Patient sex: F
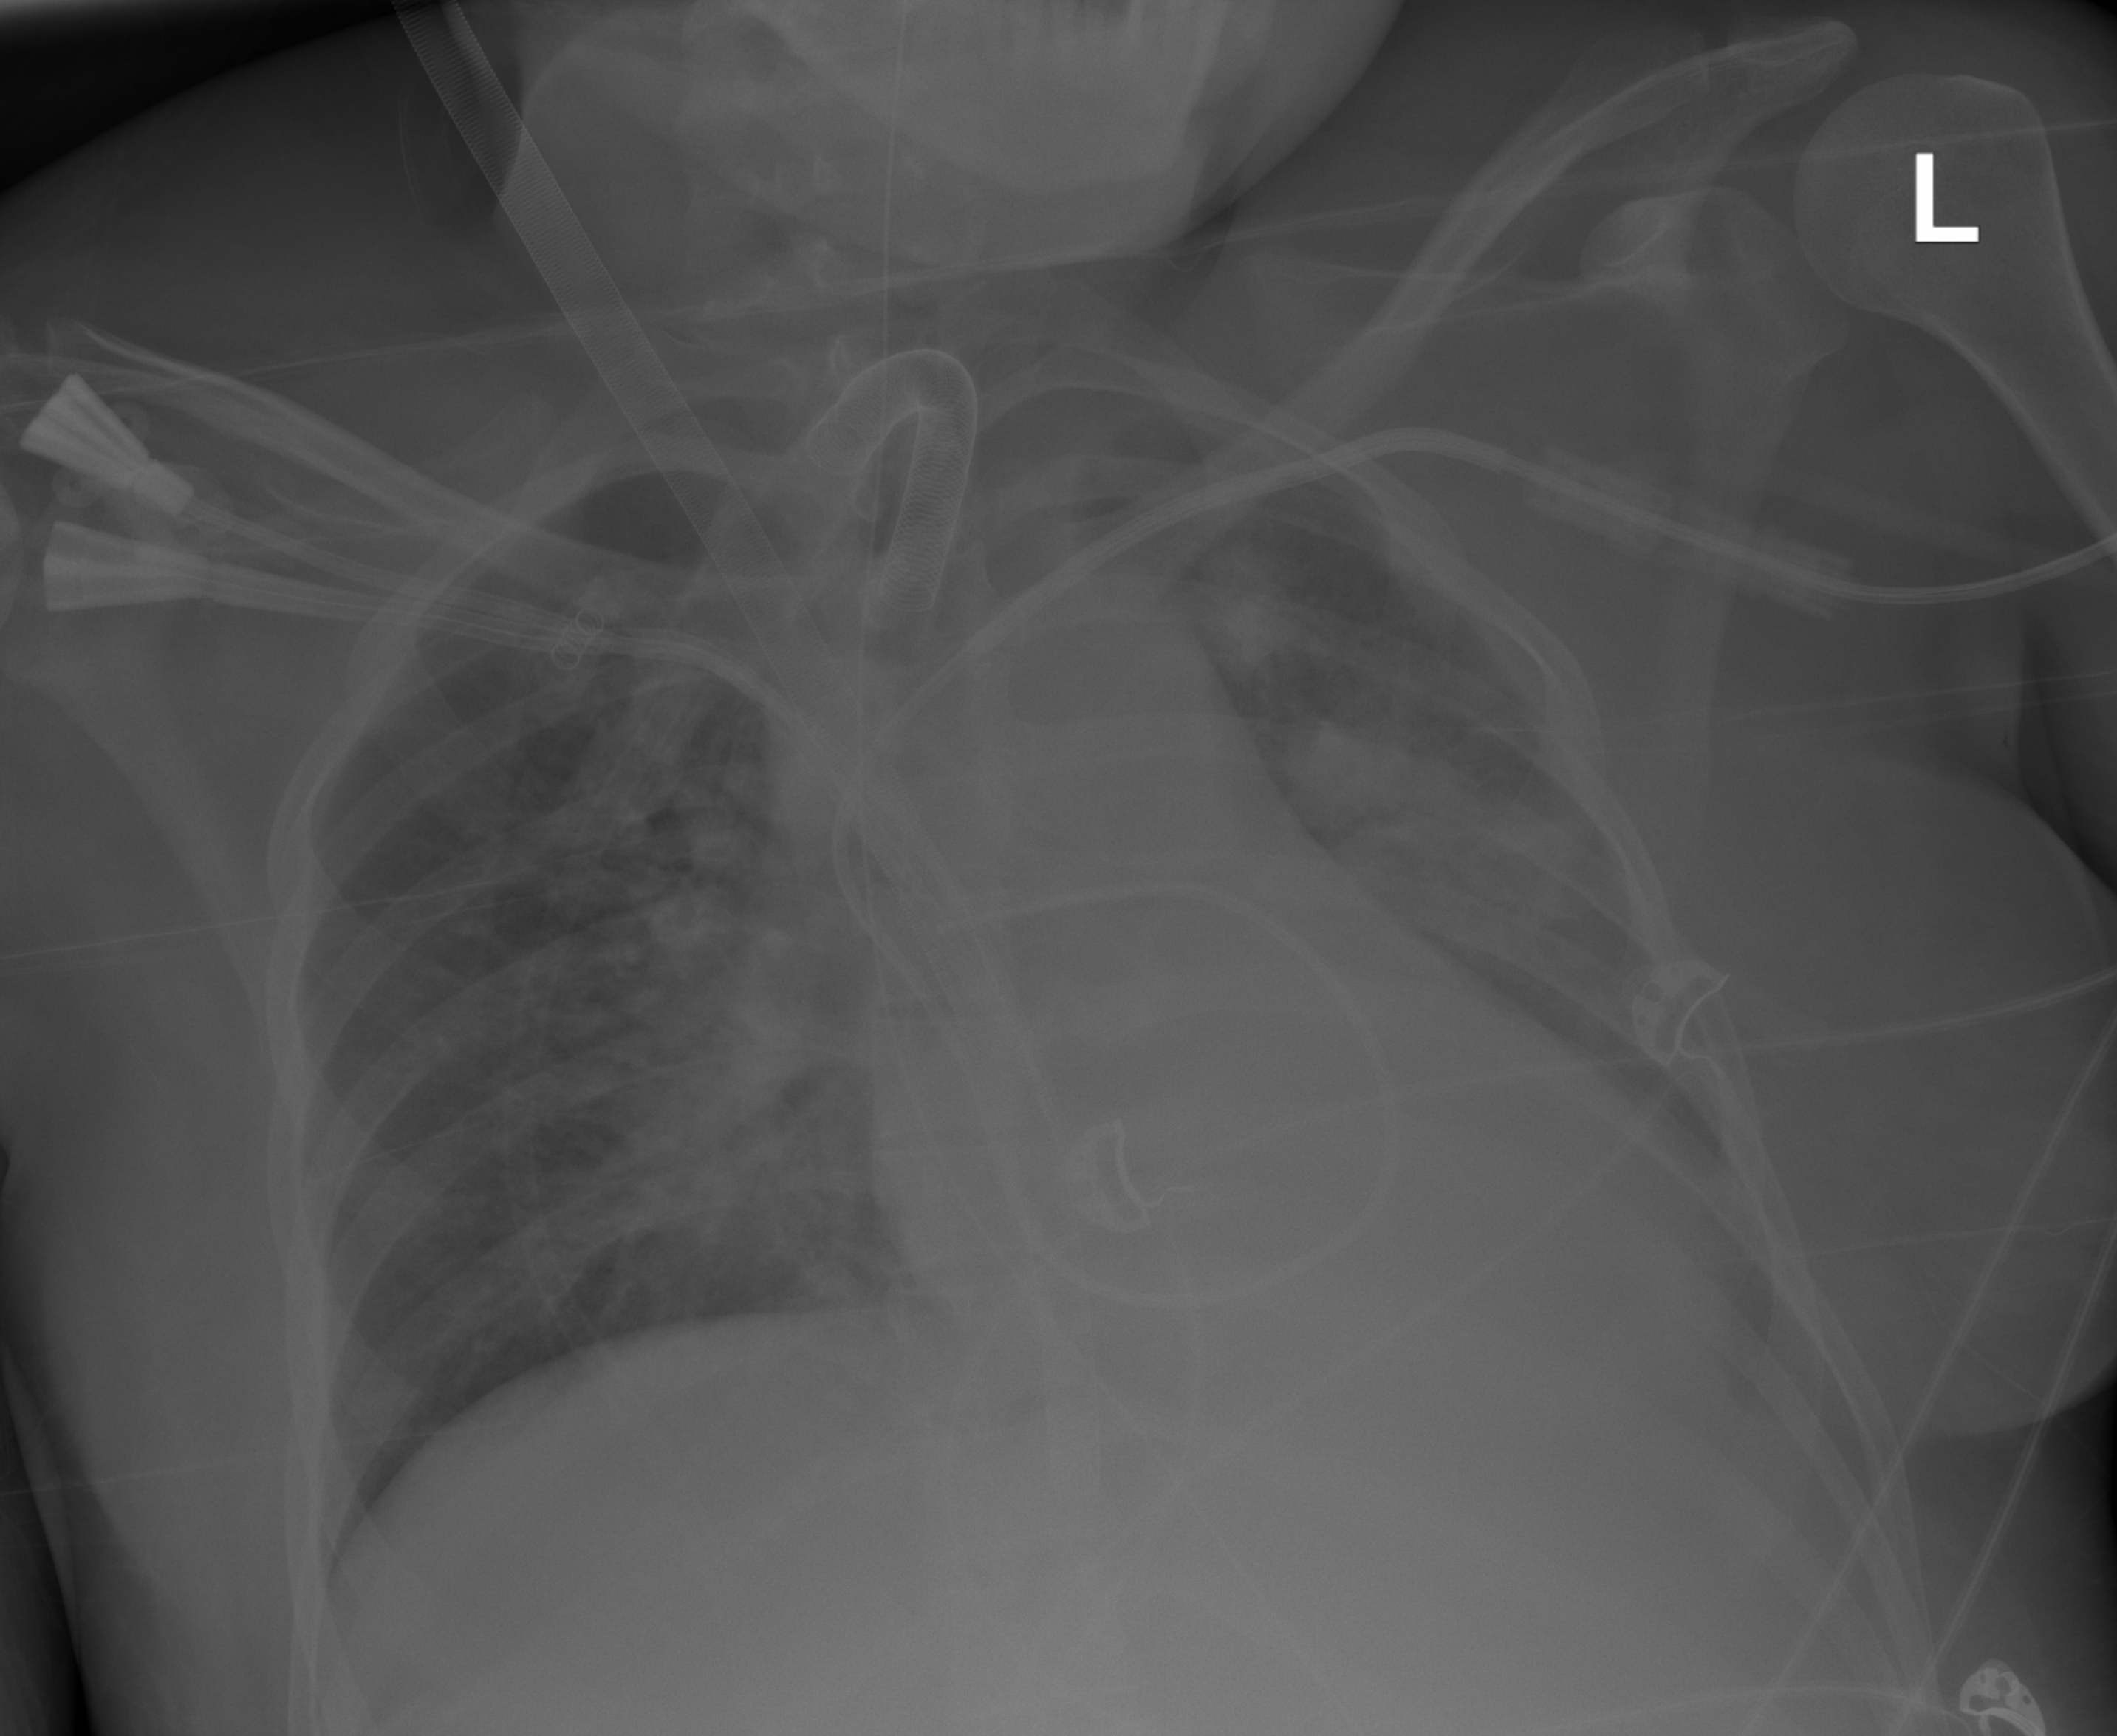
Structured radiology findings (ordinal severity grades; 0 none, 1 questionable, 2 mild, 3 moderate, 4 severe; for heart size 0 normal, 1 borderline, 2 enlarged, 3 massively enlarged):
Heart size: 1
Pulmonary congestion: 0
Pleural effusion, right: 0
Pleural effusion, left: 2
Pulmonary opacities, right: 2
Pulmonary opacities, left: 2
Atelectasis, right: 0
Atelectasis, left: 2